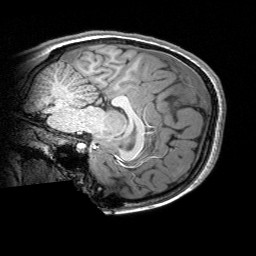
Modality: T1w
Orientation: sagittal
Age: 17
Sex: female
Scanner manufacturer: siemens
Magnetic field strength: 3 T
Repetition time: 2.53 s
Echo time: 0.00297 s